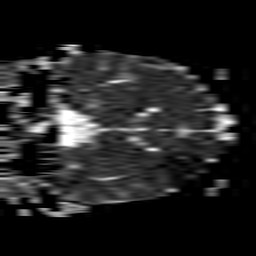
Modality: ADC
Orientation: coronal
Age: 39
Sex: female
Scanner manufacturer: philips
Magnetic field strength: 1.5 T
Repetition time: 3.395 s
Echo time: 0.06922 s